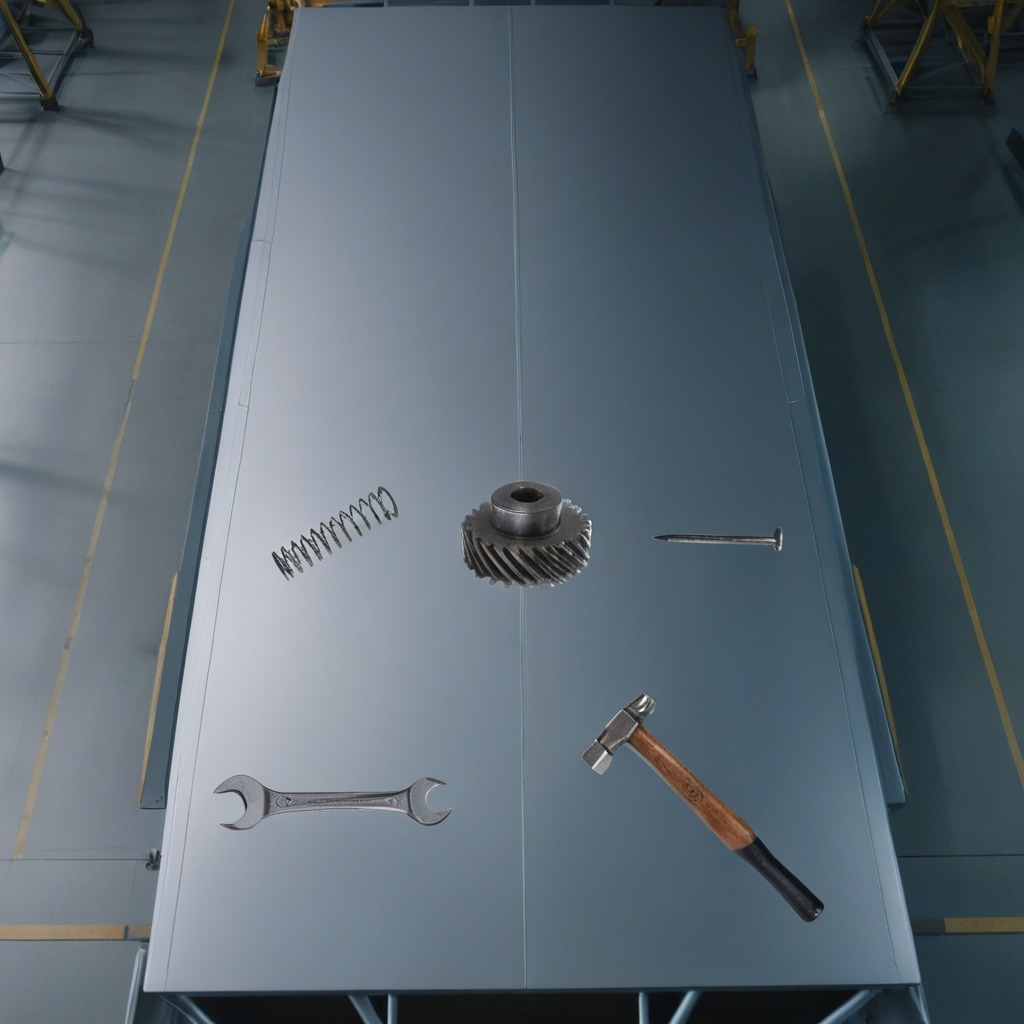
A steel gear with teeth, a hammer, an iron nail, a coiled metal spring, and a wrench are lying on the toolbox surface.